Question: I have a relatively simply override of the 'save_model' method like so:
'''
def save_model(self, request, obj, form, change):
if not change:
obj.created_by = request.user
obj.last_modified_by = request.user
else:
obj.last_modified_by = request.user
obj.save()
'''
When creating a new record ('not change'), it populates 'obj.created_by' with the string of the username, but 'obj.last_modified_by' with the string of the user ID. I can mostly fix this by simply using 'request.user.username' instead of just 'request.user', but it's odd to me that it does this inconsistently:

Carl's user ID is 1.
In case you're wondering how 'created_by' and 'last_modified_by' are designed in the model, they are merely 'CharField''s ( 'ForeignKey''s):
'''
created_by = models.CharField(blank=False, max_length=100, editable=False)
last_modified_by = models.CharField(blank=False, max_length=100, editable=False)
'''
Why is it inconsistent?
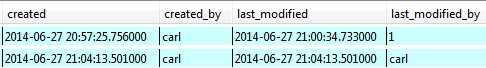
Answer: You said it yourself.
> In case you're wondering how created_by and last_modified_by are designed in the model, they are merely CharField's (not ForeignKey's):
But 'request.user' is an actual user instance (not a 'CharField'). So you are setting the fields with the wrong thing.
You probably want to do something like 'obj.created_by = request.user.username'.